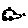
Label: car